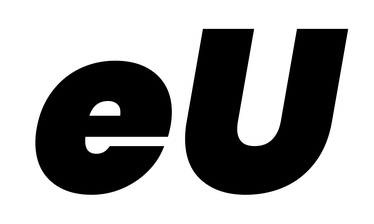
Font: Poppins-BlackItalic